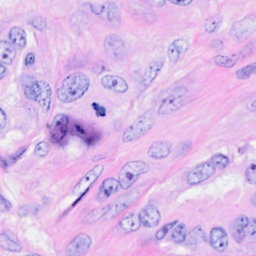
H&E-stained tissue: Breast